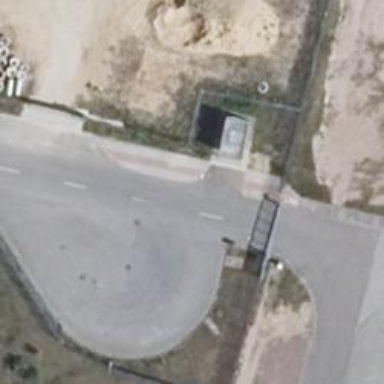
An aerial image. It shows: Turning circle on the road.